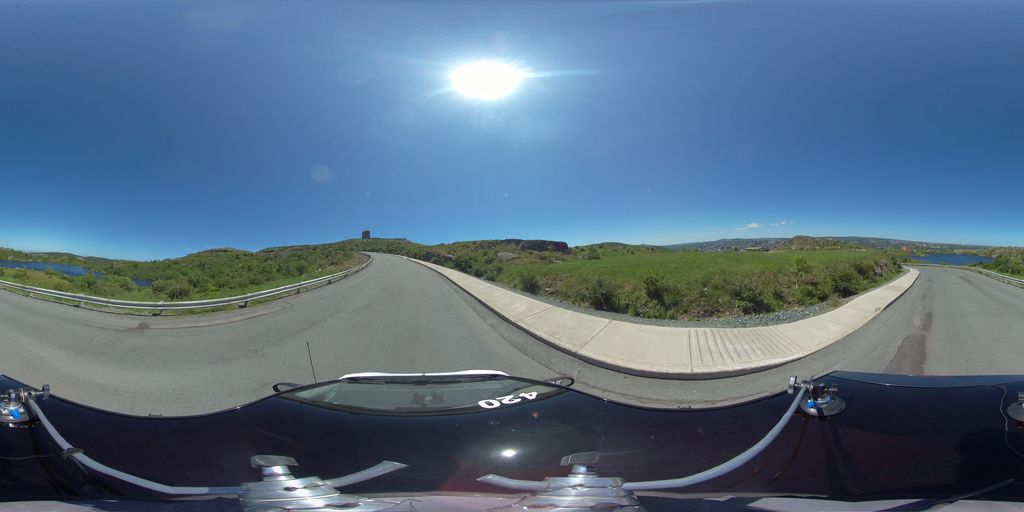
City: st_johns